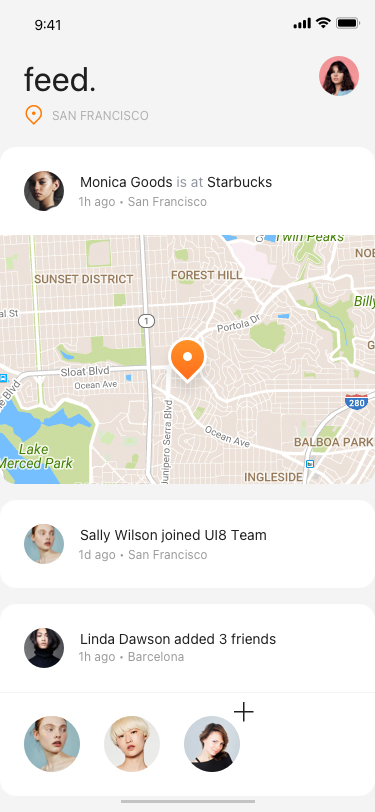
Text in this UI design:
feed.
san francisco
Monica Goods is at Starbucks
1h ago • San Francisco
Sally Wilson joined UI8 Team
1d ago • San Francisco
Linda Dawson added 3 friends
1h ago • Barcelona